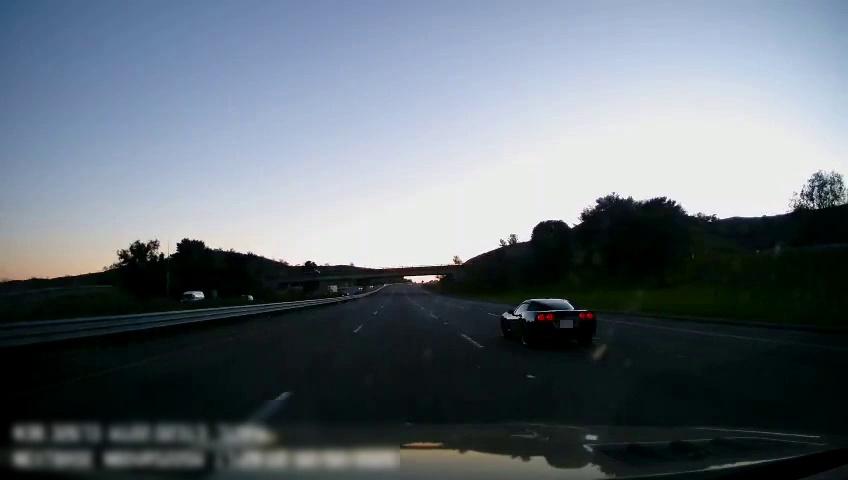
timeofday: Day
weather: Sunny
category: Drivable Space
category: Vehicles | Car
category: Vehicles | SUV
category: Vehicles | SUV
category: Vehicles | Truck
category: Lanes | Current Lane
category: Lanes | Current Lane
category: Lanes | Alternate Lane
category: Lanes | Alternate Lane
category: Lanes | Alternate Lane